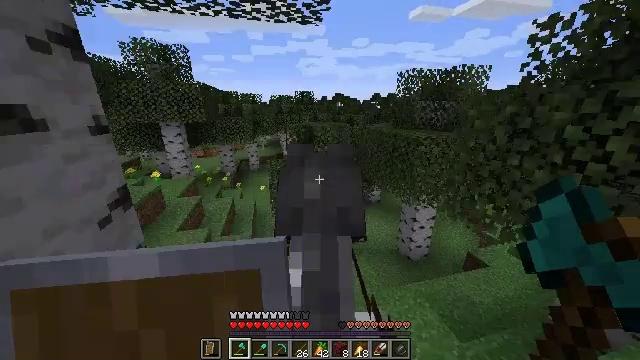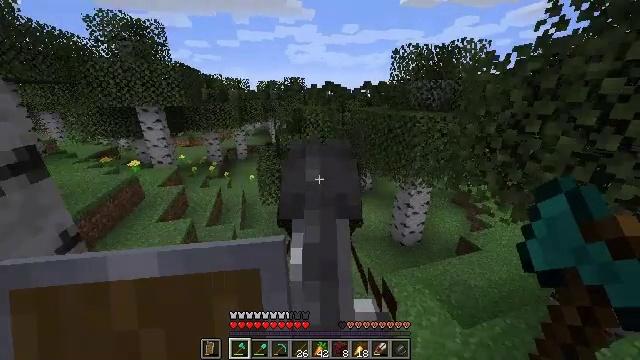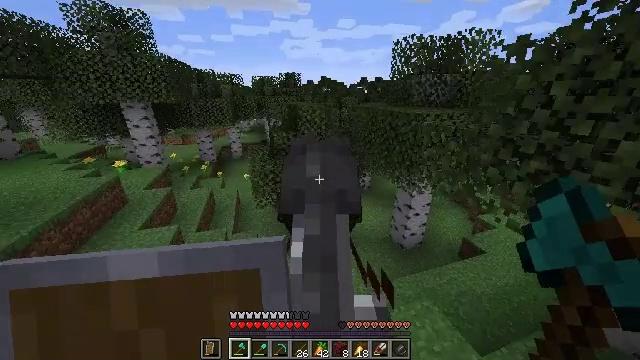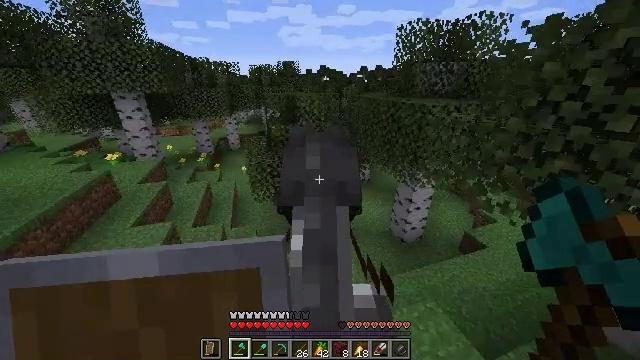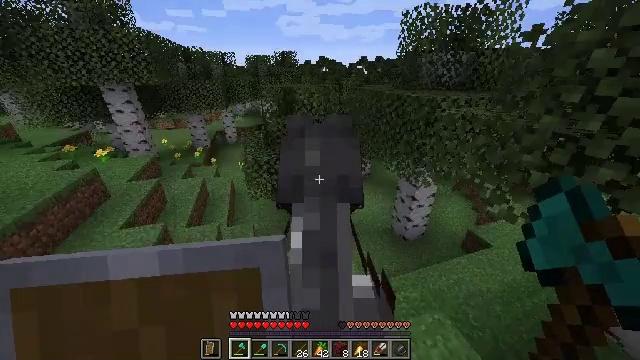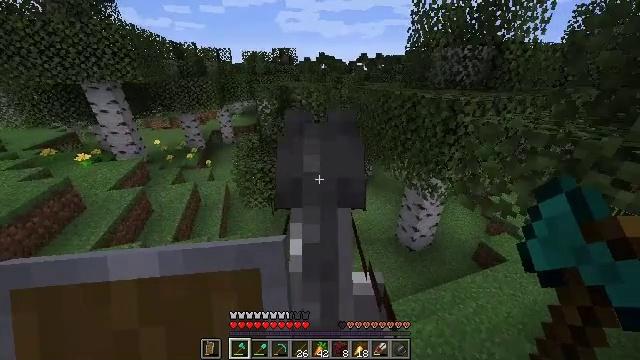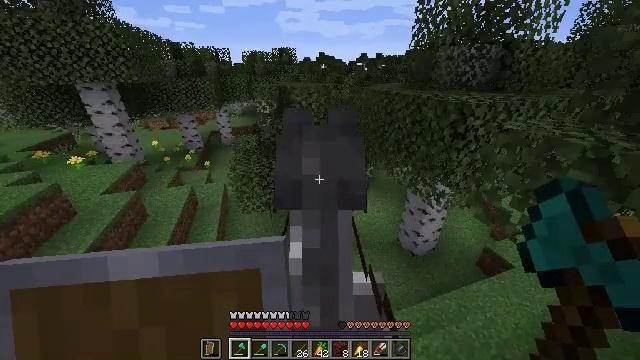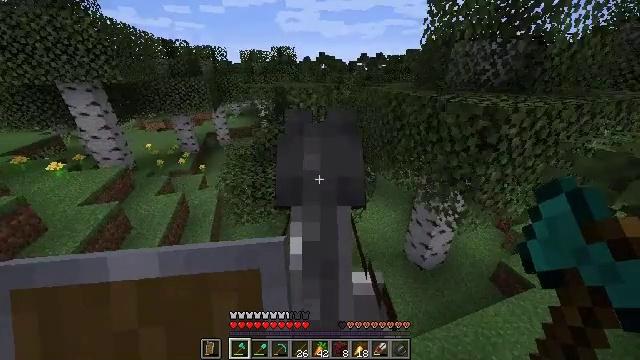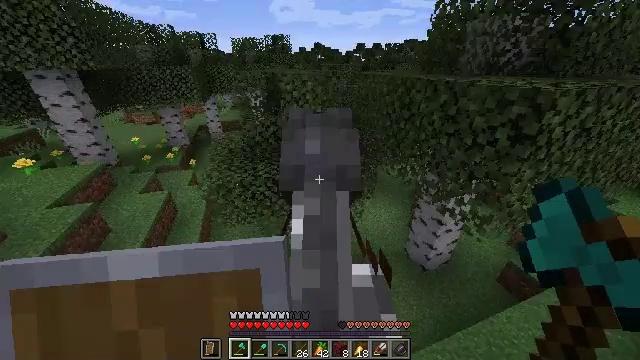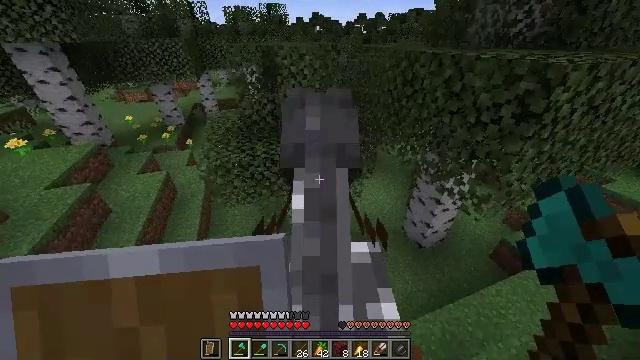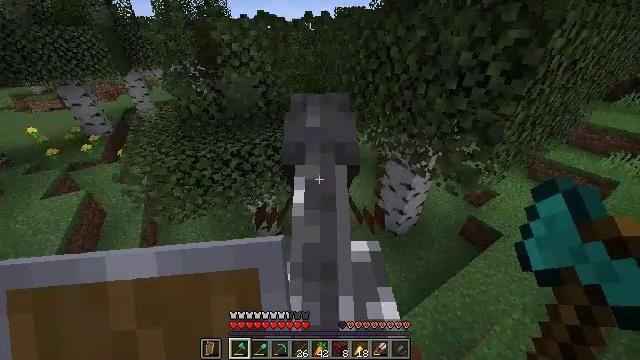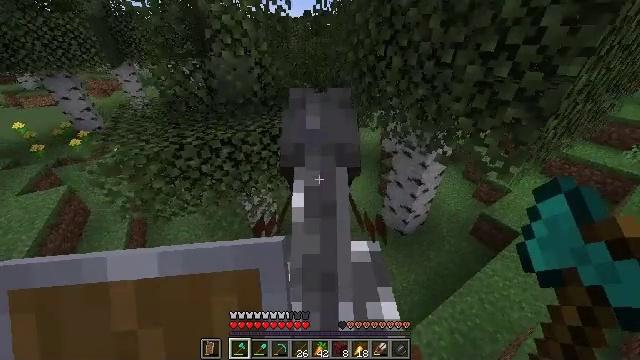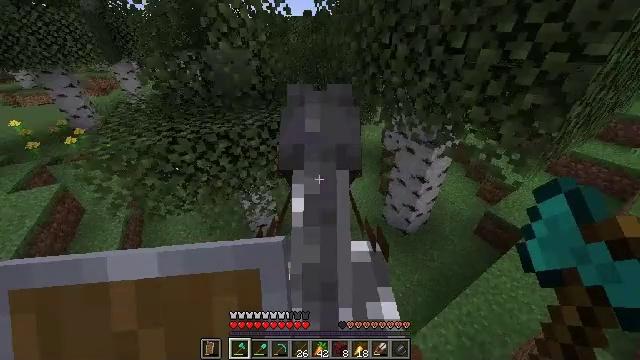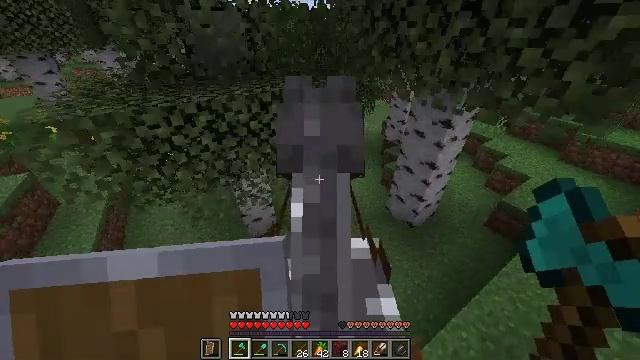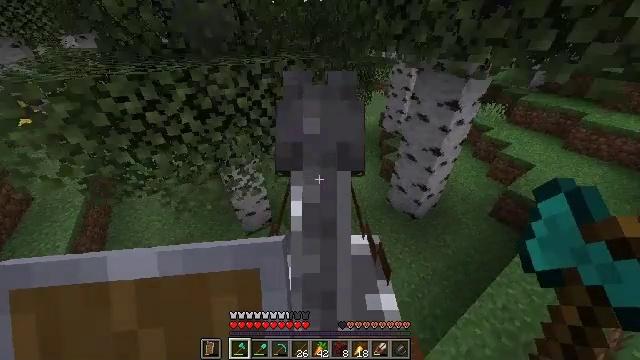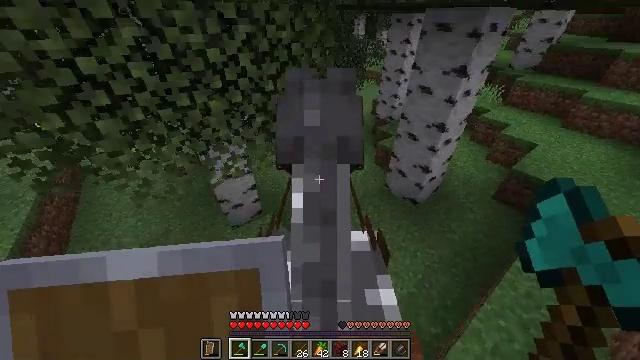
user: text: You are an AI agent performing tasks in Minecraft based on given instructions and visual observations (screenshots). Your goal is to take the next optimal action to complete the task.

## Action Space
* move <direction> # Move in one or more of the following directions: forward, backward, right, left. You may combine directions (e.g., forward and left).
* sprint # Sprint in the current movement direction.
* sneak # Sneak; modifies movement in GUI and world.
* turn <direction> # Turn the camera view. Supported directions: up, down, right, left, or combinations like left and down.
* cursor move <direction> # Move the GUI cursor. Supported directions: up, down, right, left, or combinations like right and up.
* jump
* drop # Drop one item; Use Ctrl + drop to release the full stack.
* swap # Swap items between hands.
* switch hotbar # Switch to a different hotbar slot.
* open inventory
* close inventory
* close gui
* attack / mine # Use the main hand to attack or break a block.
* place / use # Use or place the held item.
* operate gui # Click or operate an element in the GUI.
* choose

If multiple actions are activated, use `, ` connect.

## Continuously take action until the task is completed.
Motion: motion action
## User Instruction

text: Dig up some sand.
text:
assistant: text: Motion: move forward, sprint, turn right and down
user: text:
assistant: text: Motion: move forward, sprint
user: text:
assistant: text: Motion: move forward, sprint, turn down
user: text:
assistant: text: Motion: move forward, sprint, turn down
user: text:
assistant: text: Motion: move forward
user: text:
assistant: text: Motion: move forward
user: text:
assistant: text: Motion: move forward, sprint
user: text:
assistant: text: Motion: move forward, sprint, turn right and down
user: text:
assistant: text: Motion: move forward, sprint, turn right and down
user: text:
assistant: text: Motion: move forward, sprint
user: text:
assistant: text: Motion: move forward, sprint
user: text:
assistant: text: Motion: move forward, sprint
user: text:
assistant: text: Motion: move forward, sprint, turn right
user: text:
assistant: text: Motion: move forward, sprint, turn right
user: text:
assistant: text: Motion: move forward, sprint, turn right and down
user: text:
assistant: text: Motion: move forward, sprint
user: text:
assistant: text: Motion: move forward, sprint, turn right
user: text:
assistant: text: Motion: move forward, sprint, turn right
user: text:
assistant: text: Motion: move forward, sprint
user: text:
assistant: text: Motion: move forward, sprint
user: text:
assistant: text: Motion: move forward, sprint
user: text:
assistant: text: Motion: move forward, sprint
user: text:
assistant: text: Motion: move forward, sprint, turn up
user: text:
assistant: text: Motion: move forward, sprint, turn up
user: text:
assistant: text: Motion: move forward, sprint
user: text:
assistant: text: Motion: move forward, sprint, turn up
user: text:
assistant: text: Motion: move forward, sprint, turn up
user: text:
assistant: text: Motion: move forward, sprint, turn up
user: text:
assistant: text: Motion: move forward, sprint, turn up
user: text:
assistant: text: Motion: move forward, sprint, turn left and up